Question: i want to use ActionBar in API level 8-10. i search solutions and find out 2 links bellow, but they are not useful for me.is there someone who has the same experience?Thanks!
this is my code:
'''
ActionBar actionBar =getActionBar();
assert actionBar != null;
actionBar.setBackgroundDrawable(new ColorDrawable(Color.parseColor("#e32238")));
'''
<URL>
<URL>
when i run the proje,these errors are shown:

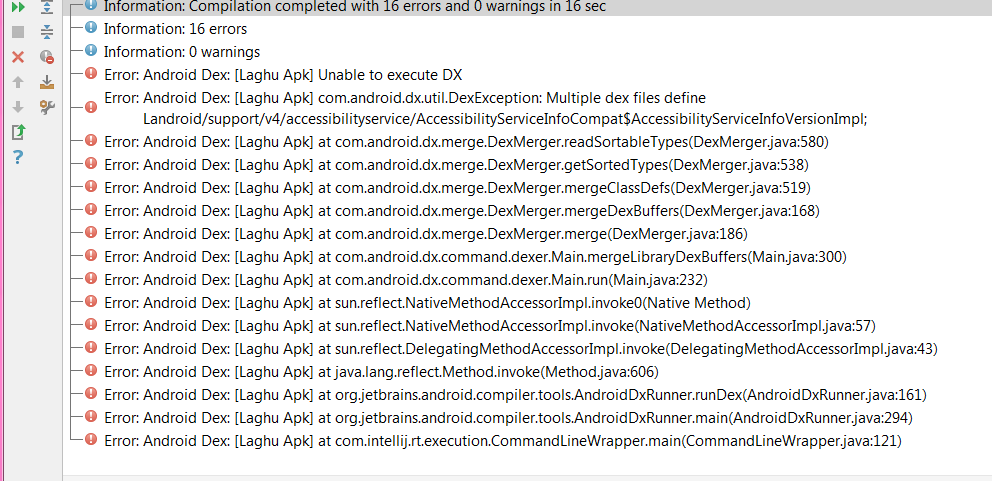
Answer: ActionBar added in Android 3.0 (API level 11), but you can use it in ealier API 11 by using Spport Library. To use support library for Action Bar, your activity should extends ActionBarActivity.
To custom your action bar color, you can set actionbar style in styles.xml file, something like:
'''
<style name="AppTheme" parent="@style/Theme.AppCompat.Light">
<item name="actionBarStyle">@style/MyActionBar</item>
</style>
<style name="MyActionBar" parent="@style/Widget.AppCompat.Light.ActionBar">
<!-- for before API 11 -->
<item name="background">@color/your_color</item>
<!-- for after API 11 -->
<item name="android:background">@color/bg_blue</item>
</style>
'''
Hope this help!
[]
To use AppCompat theme, you have to import AppCompat library to your project from support library V7: your-android-sdk\platforms\extrasndroid\support7ppcompat